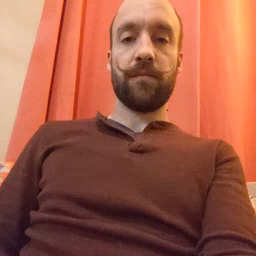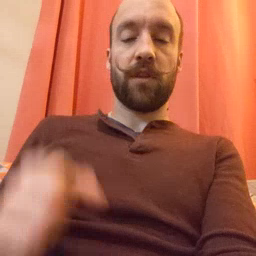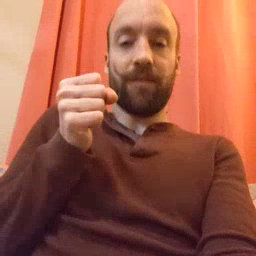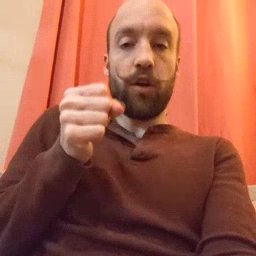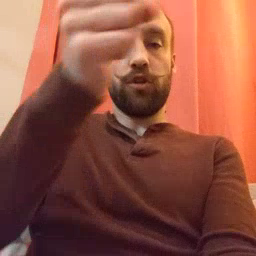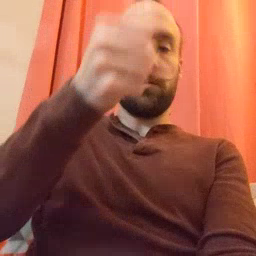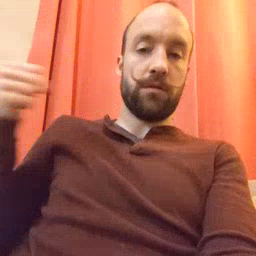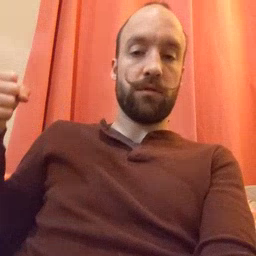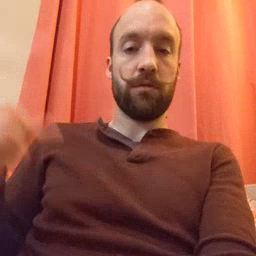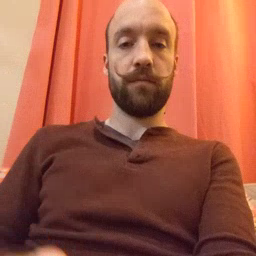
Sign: refrigerator